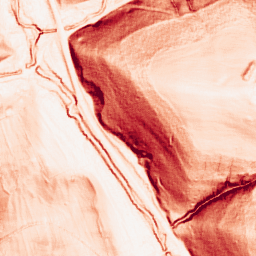
Category: morphological
Decomposition family: morphological_square
Decomposition parameters: operation: gradient
size: 3
Upsampling method: regularized
Upsampling parameters: scale: 2
lambda_reg: 0.001
Upsampling scale: 2